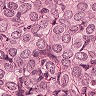
Metastatic tissue present: yes